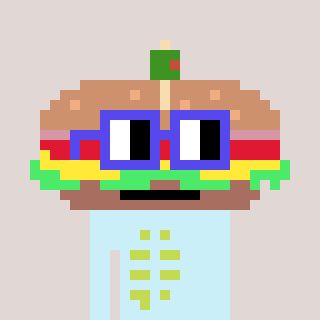
a pixel art character with square blue glasses, a sandwich-shaped head and a cold-colored body on a warm background